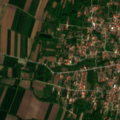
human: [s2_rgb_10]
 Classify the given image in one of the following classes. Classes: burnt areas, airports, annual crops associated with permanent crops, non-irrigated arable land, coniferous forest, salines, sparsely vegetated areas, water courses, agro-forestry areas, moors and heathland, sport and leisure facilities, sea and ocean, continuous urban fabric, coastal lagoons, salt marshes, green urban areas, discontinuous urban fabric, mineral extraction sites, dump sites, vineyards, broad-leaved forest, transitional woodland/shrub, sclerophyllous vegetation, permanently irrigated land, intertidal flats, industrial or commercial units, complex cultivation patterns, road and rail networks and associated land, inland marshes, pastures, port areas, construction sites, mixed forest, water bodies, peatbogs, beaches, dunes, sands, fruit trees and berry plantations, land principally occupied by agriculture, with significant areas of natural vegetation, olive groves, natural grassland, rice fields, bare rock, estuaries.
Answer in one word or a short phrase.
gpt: discontinuous urban fabric, non-irrigated arable land, land principally occupied by agriculture, with significant areas of natural vegetation